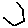
Label: hexagon